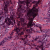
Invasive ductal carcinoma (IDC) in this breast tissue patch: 1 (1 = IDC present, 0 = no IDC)